Question: I would like to generate a report like the one below (is a screenshot from the Google Analytics App for Android)
I have events that occurs 10-15 times a day, and I'd like to see, for each weekday, the frequency grouped by hours, from the beginning.
I only need to use a DateTime (timestamp) field named "created_at" (is a Rails project)
How can I do it in PostgreSQL?
Thank you

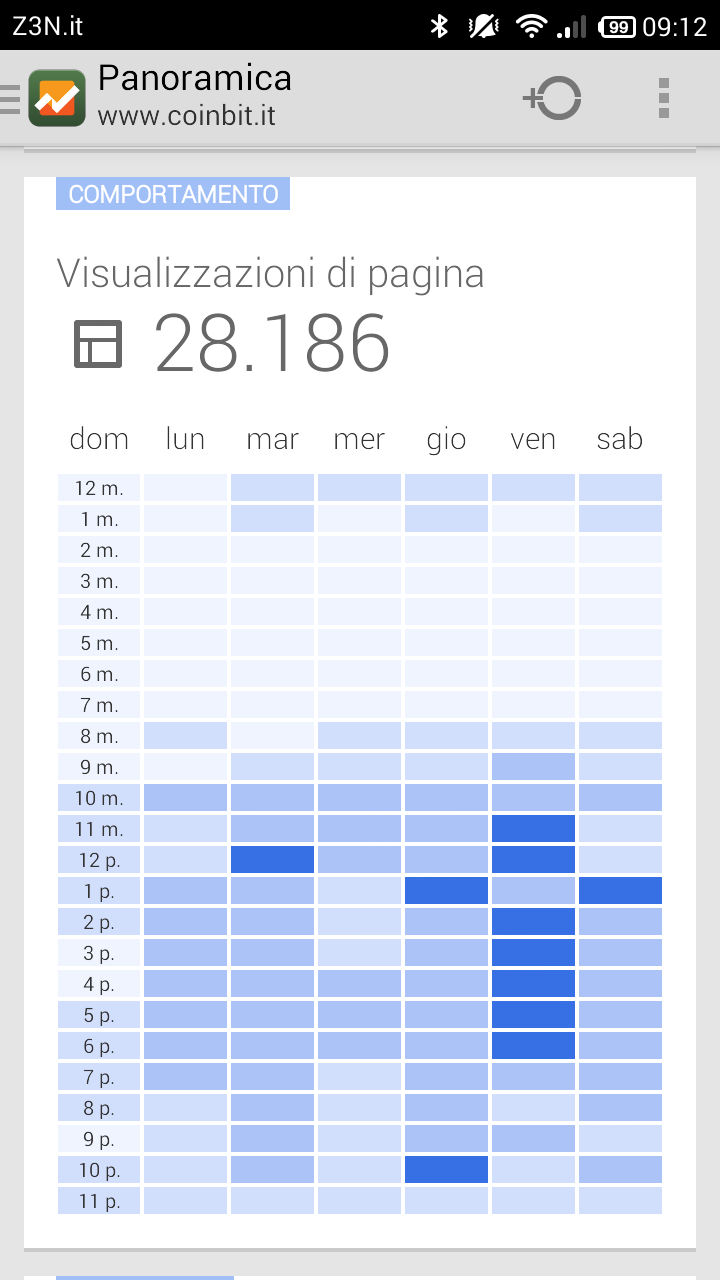
Answer: The already provided answers are both correct, but just for variety here is one that uses the '<URL>' extension to cross-tabulate the result so it looks exactly as per your sample.
Before using it you must create the tablefunc extension (which is available in the contrib package of postgresql):
'''
CREATE EXTENSION IF NOT EXISTS tablefunc;
'''
Here is the query, assuming that the input data is in column created_at of table t:
'''
SELECT * FROM CROSSTAB($$SELECT h.hour AS hour_of_day,
dow.day AS day,
COUNT(t.created_at)::INT
FROM (values('Mon'),('Tue'),('Wed'),('Thu'),('Fri'),('Sat'),('Sun')) AS dow(day)
CROSS JOIN generate_series(0,23) as h(hour)
LEFT JOIN t ON to_char(t.created_at, 'Dy')=dow.day AND extract(hour from t.created_at)=h.hour
GROUP BY dow.day,h.hour
ORDER BY h.hour,dow.day$$) AS d(Hour int, "Mon" int,"Tue" int,"Wed" int,"Thu" int,"Fri" int,"Sat" int,"Sun" int);
'''
Key points to note:
- - - -
Here is the result:
'''
hour | Mon | Tue | Wed | Thu | Fri | Sat | Sun
------+-----+-----+-----+-----+-----+-----+-----
0 | 0 | 0 | 0 | 0 | 0 | 0 | 0
1 | 0 | 0 | 0 | 0 | 0 | 0 | 0
2 | 0 | 0 | 0 | 0 | 0 | 0 | 0
3 | 0 | 0 | 0 | 0 | 0 | 0 | 0
4 | 0 | 0 | 0 | 0 | 0 | 0 | 0
5 | 0 | 0 | 0 | 0 | 0 | 0 | 0
6 | 0 | 0 | 0 | 0 | 0 | 0 | 0
7 | 0 | 0 | 0 | 0 | 0 | 0 | 0
8 | 0 | 0 | 0 | 0 | 0 | 0 | 0
9 | 0 | 0 | 0 | 0 | 0 | 0 | 0
10 | 0 | 0 | 0 | 0 | 0 | 0 | 1
11 | 0 | 0 | 0 | 0 | 0 | 0 | 0
12 | 0 | 0 | 0 | 0 | 0 | 0 | 0
13 | 0 | 0 | 0 | 1 | 0 | 0 | 0
14 | 0 | 0 | 0 | 0 | 0 | 0 | 0
15 | 0 | 0 | 0 | 0 | 0 | 0 | 0
16 | 0 | 0 | 0 | 0 | 0 | 0 | 0
17 | 0 | 0 | 1 | 0 | 0 | 0 | 0
18 | 0 | 0 | 0 | 0 | 0 | 0 | 0
19 | 0 | 0 | 0 | 0 | 0 | 0 | 0
20 | 0 | 0 | 0 | 0 | 0 | 0 | 0
21 | 0 | 0 | 0 | 0 | 0 | 0 | 0
22 | 0 | 0 | 0 | 0 | 0 | 0 | 0
23 | 0 | 0 | 0 | 0 | 1 | 0 | 0
(24 rows)
'''
Which is generated from this sample data:
'''
created_at
----------------------------
2014-06-12 23:06:03.746884
2014-01-15 10:00:00
2014-05-25 13:00:00
2014-03-01 17:00:00
(4 rows)
'''